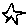
Label: star